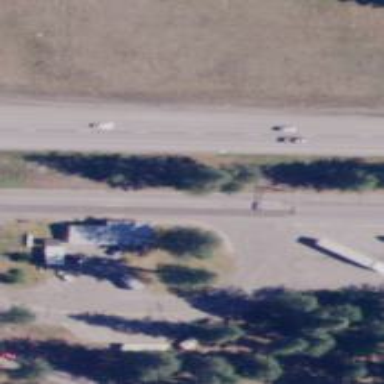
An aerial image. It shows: Weighbridge located on service road with asphalt surface.